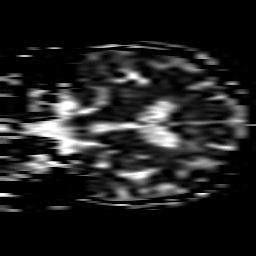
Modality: ADC
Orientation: coronal
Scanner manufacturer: philips
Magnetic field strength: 1.5 T
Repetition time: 3.122 s
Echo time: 0.06279 s